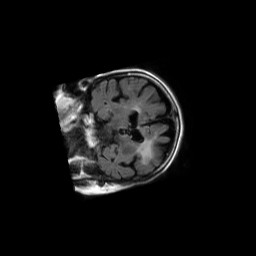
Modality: FLAIR
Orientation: coronal
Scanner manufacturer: philips
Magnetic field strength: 1.5 T
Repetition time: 6 s
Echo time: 0.12 s